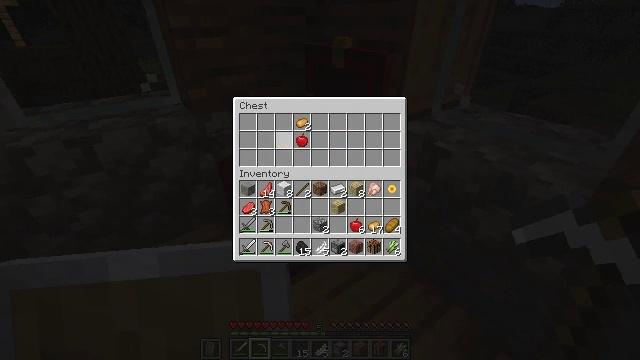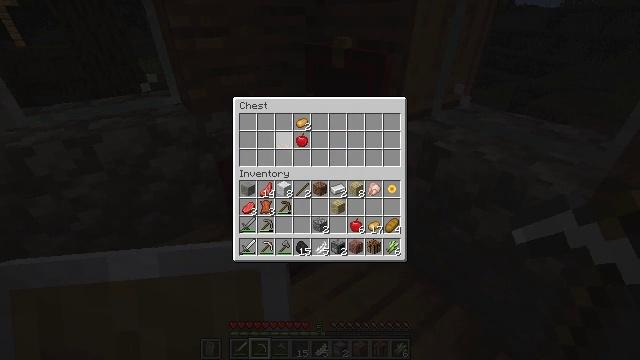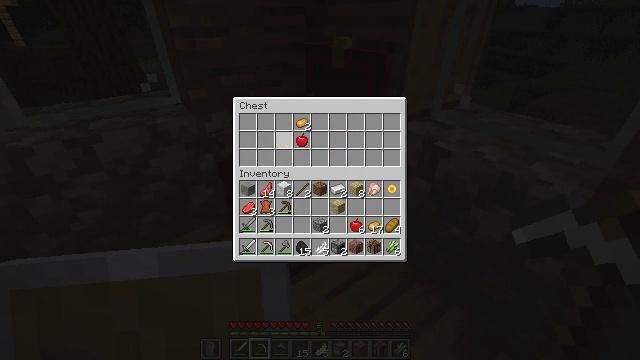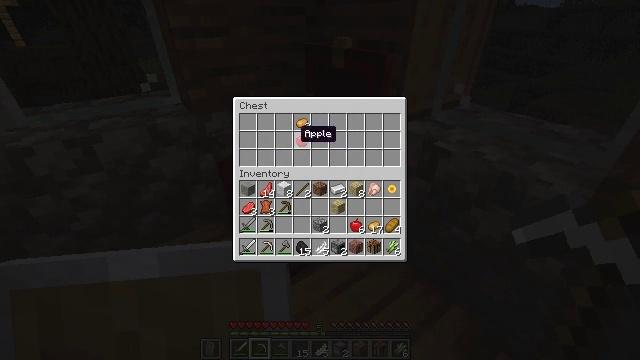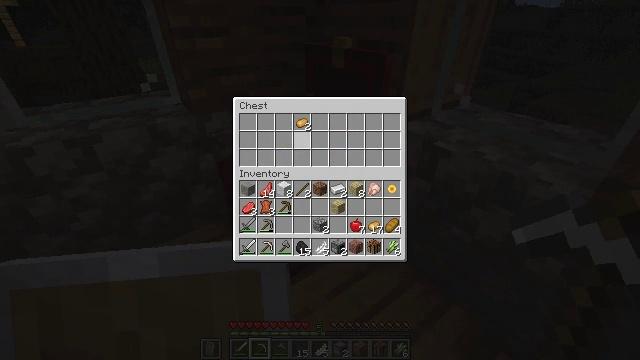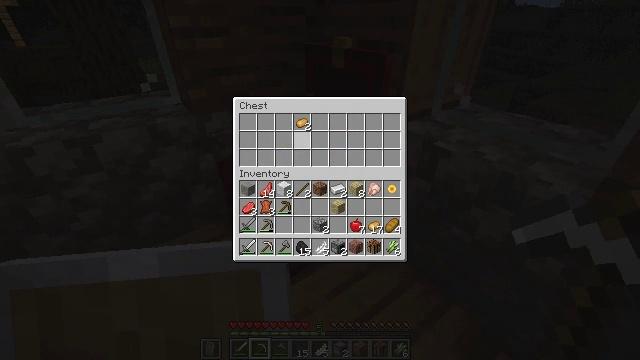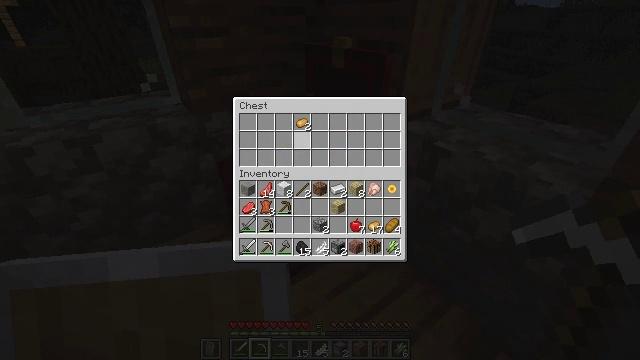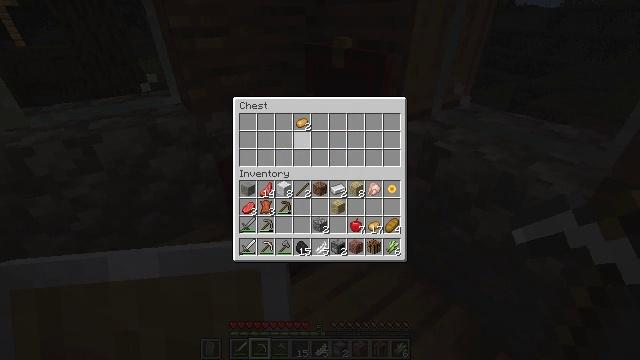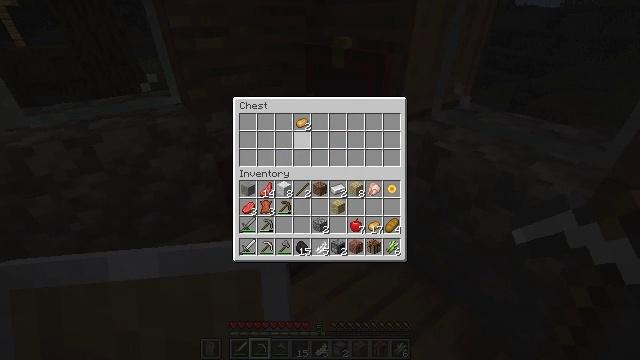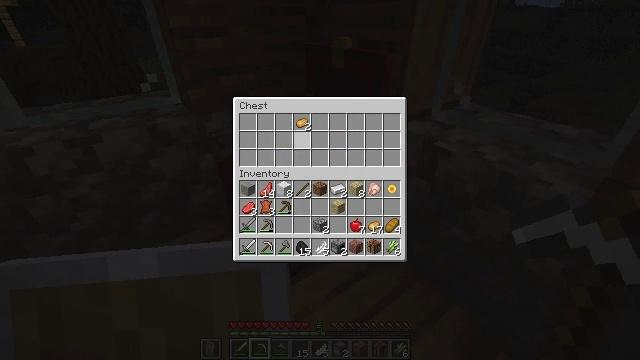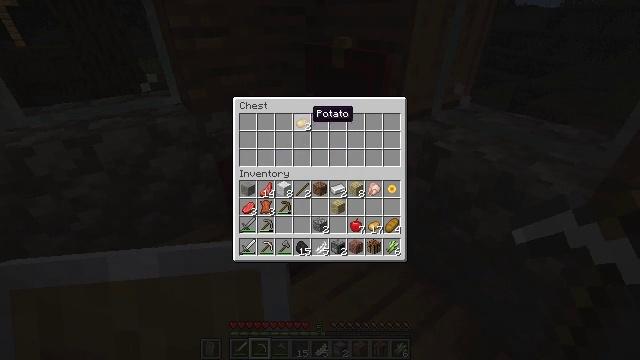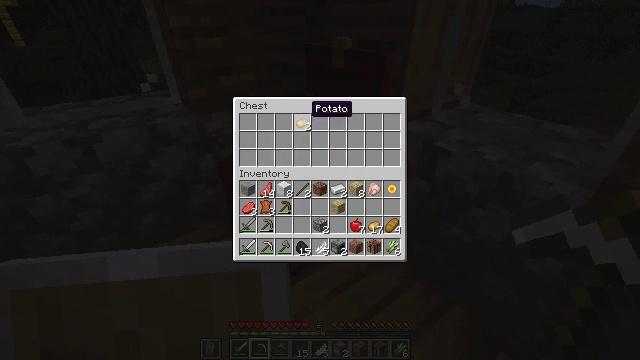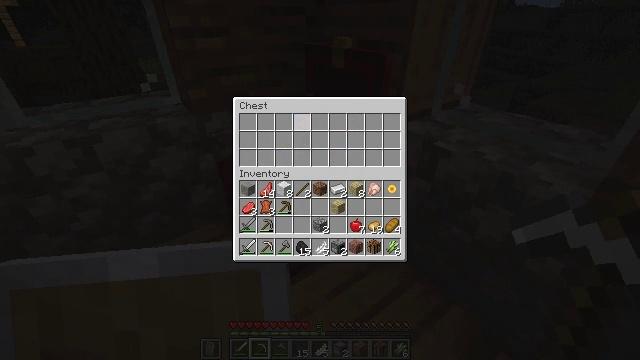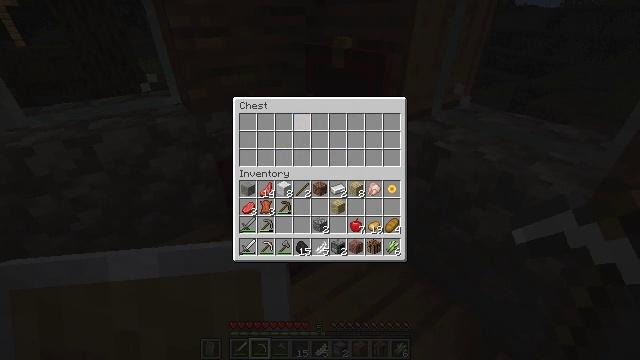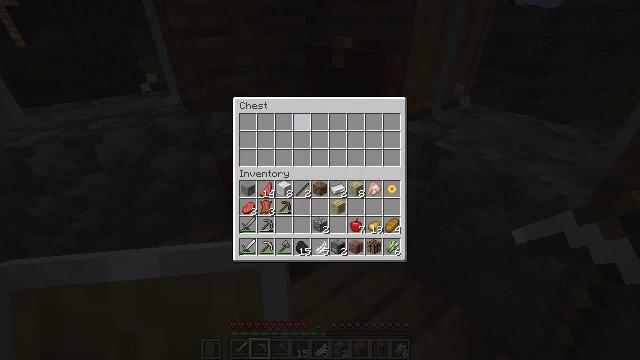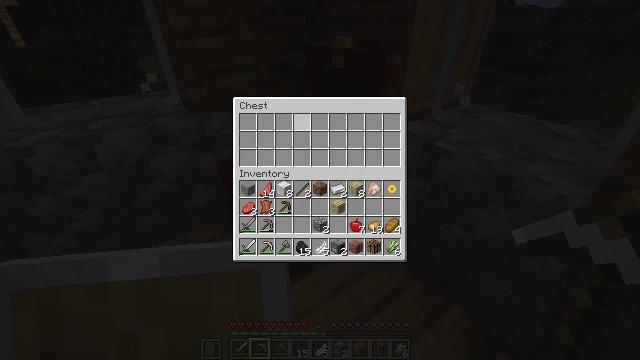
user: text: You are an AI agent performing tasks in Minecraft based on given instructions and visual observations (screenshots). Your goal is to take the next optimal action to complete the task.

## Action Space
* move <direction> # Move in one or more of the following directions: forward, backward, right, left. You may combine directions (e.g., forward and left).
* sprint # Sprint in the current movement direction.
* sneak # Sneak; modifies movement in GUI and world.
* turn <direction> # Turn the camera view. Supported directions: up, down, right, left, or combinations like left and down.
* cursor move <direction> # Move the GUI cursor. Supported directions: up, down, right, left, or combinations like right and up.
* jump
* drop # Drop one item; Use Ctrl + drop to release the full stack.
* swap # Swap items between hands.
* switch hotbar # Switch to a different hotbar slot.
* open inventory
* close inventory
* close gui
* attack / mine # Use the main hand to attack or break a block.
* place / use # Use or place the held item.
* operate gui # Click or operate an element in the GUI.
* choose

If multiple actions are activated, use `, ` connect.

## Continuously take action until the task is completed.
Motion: motion action
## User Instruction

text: Get wheat from the farmland.
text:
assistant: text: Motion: sneak, operate gui
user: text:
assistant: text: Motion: sneak, cursor move right
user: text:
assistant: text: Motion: sneak
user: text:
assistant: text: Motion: sneak, operate gui
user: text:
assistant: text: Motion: sneak, operate gui
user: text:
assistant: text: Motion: sneak, cursor move right
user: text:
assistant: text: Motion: sneak
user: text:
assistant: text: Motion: sneak, operate gui
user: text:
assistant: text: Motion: sneak, operate gui
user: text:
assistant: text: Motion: sneak, cursor move up, operate gui
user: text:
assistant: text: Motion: sneak
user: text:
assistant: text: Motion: sneak, operate gui
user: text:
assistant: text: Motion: sneak, operate gui
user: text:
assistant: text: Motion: sneak, operate gui
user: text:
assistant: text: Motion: sneak
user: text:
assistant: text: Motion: sneak, operate gui
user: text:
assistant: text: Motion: sneak, operate gui
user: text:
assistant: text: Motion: sneak
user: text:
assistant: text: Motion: no_op
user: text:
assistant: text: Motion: no_op
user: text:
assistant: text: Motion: no_op
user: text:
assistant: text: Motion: turn right and up, close gui
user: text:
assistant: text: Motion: turn right and up, open inventory
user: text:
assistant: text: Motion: turn right and up
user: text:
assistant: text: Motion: turn right
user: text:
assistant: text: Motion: no_op
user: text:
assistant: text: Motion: no_op
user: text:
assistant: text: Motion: move forward, turn right
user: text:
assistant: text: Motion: move forward, turn right and up
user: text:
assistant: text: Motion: move forward, turn right